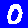
Digit: 0